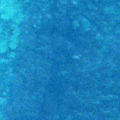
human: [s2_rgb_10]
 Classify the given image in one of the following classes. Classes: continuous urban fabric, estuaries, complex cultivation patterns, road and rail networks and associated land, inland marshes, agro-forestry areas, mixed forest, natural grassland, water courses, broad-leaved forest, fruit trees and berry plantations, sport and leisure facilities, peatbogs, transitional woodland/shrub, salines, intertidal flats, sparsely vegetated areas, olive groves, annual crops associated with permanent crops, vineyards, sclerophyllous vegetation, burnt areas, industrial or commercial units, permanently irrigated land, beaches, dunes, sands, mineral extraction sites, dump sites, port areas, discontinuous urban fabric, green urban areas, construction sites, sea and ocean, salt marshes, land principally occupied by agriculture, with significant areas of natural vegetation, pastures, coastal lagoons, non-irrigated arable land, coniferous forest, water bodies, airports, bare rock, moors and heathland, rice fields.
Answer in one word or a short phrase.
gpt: sea and ocean